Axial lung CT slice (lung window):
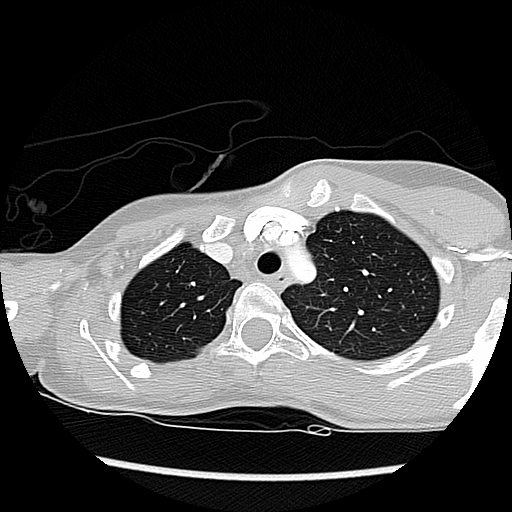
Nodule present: no